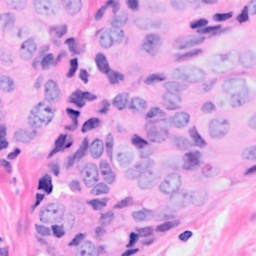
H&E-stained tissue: Breast